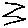
Label: zigzag